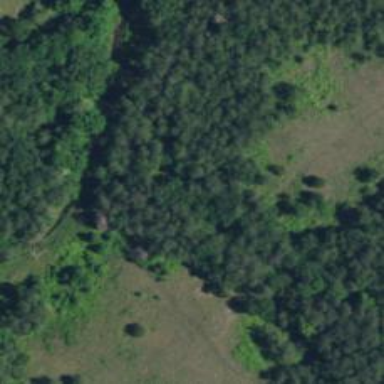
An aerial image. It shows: Oak savanna grassland.